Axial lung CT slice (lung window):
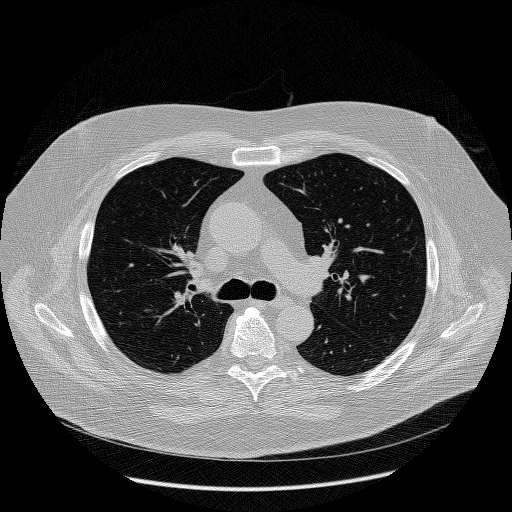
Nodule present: no